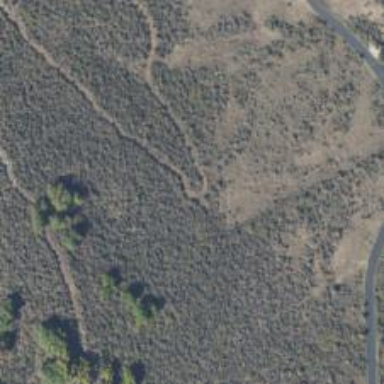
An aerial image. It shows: Path.